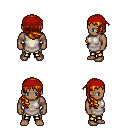
a pixel art fantasy rpg character, male body template, human, dark skin, white tunic, gold greaves, dark blonde right-swept hairstyle, red bandana, four views (front, back, left, right), 2x2 character sprite sheet, small pixel art, hard edges, no anti-aliasing